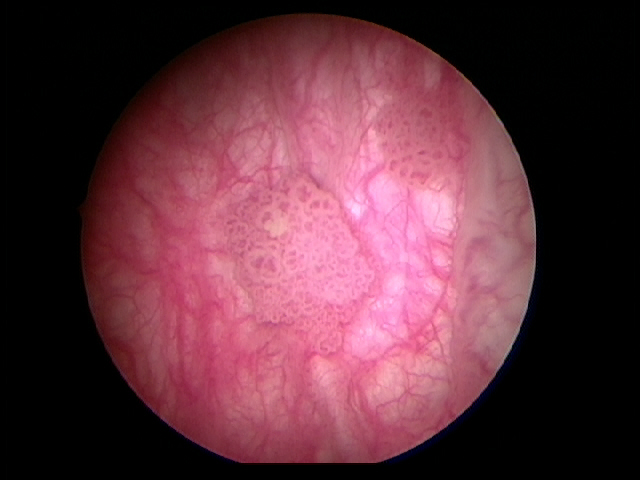
Modality: WLC
Class: Malignant
Subclass: LowGradePapillary
Lesion: L1
Stage: Ta
Morphology: Papillary
Bladder cancer association: Yes